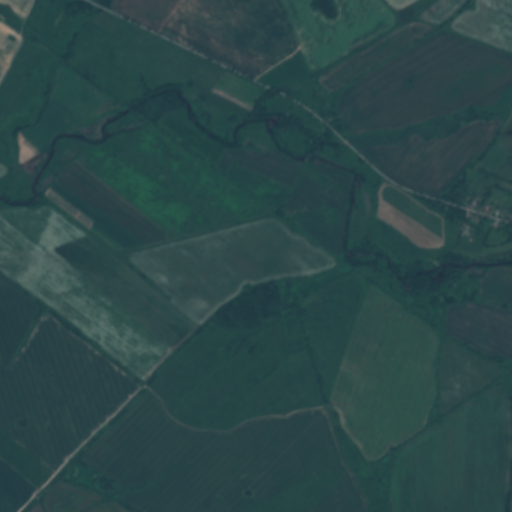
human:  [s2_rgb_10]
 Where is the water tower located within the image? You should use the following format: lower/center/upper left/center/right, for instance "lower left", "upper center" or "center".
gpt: The water tower is located in the center right of the image.
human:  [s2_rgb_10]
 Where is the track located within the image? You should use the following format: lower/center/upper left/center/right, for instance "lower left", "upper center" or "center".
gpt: There is no track in the image.